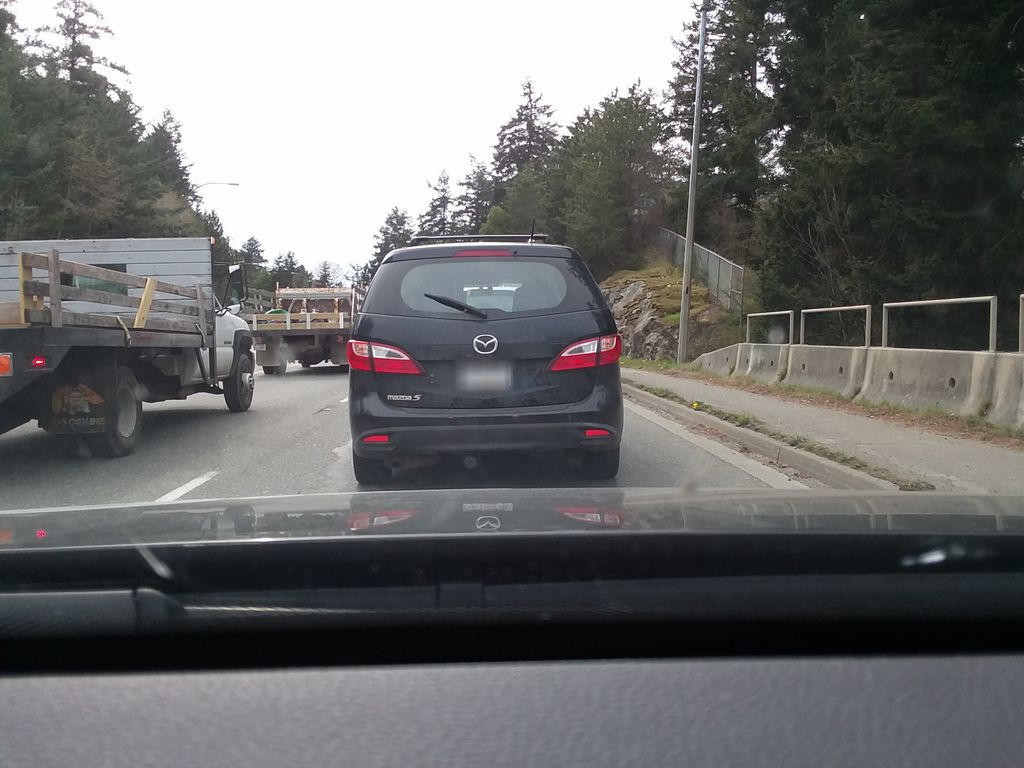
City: victoria